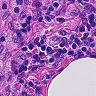
Metastatic tissue present: no